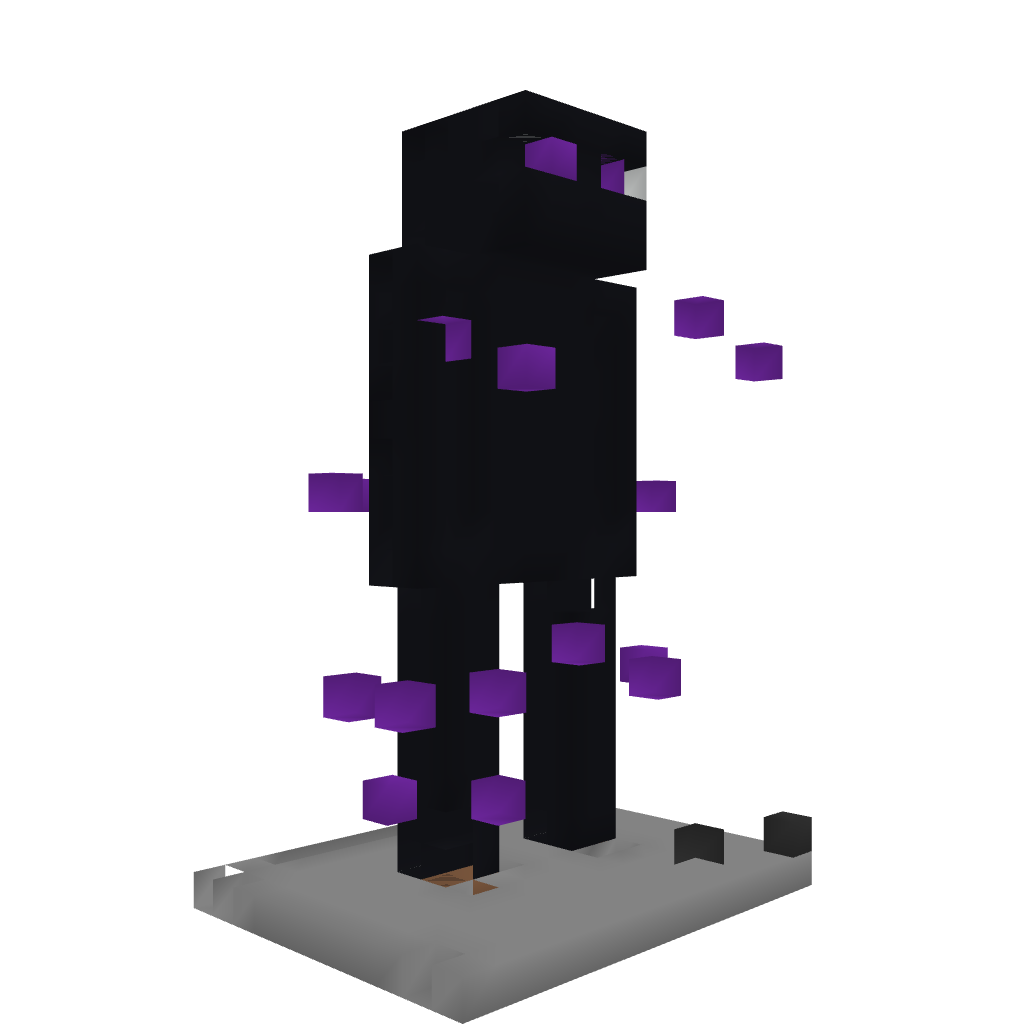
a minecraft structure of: Enderman